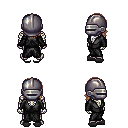
a pixel art fantasy rpg character, male body template, skeleton, gray robe, gold greaves, light blonde long bangs hairstyle, metal helm, gray slippers, four views (front, back, left, right), 2x2 character sprite sheet, small pixel art, hard edges, no anti-aliasing